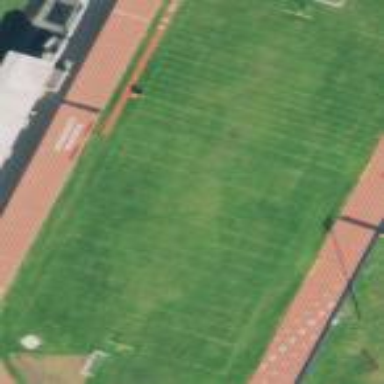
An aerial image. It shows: Artificial turf pitch used for American football.